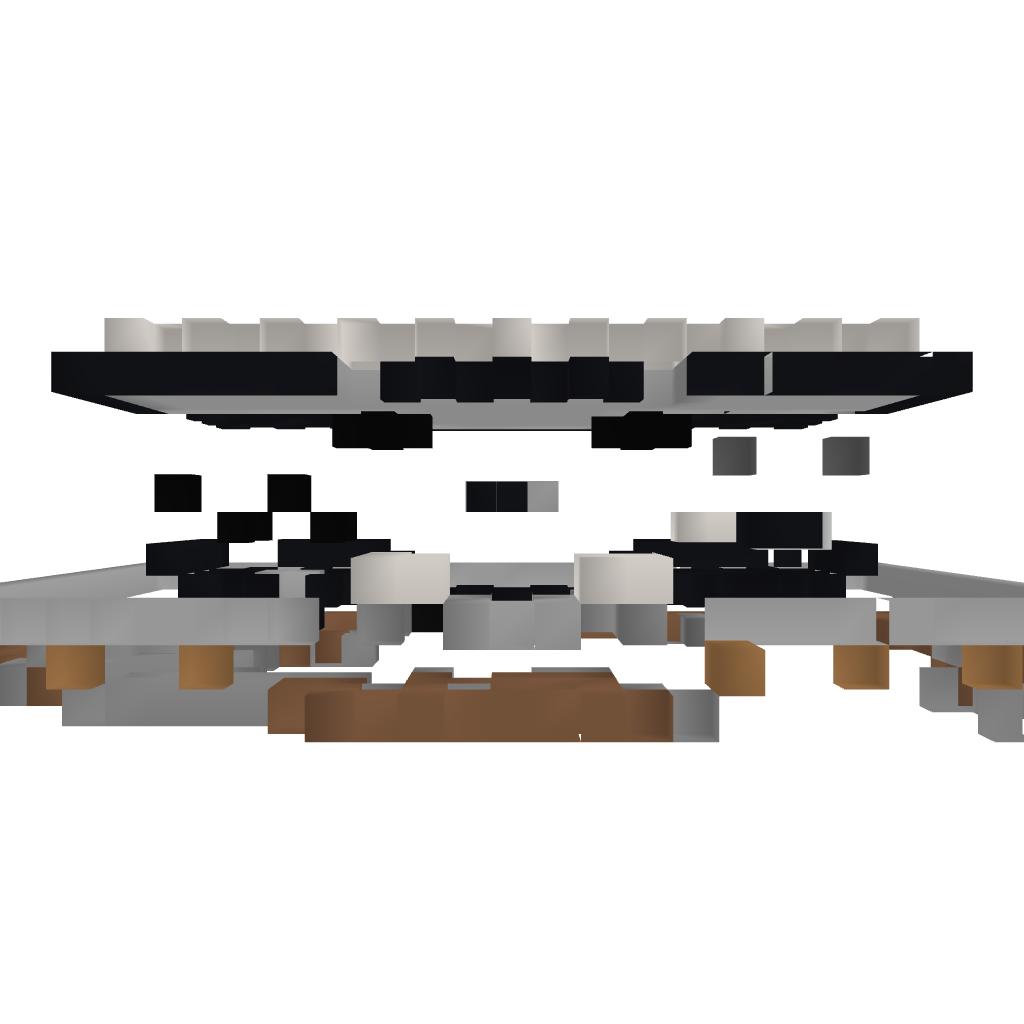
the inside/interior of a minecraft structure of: Modern House #1